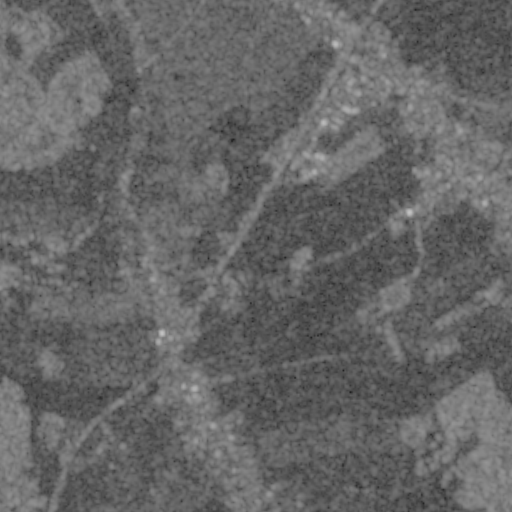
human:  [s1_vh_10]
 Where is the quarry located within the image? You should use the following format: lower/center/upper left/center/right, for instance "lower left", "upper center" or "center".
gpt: The quarry is located in the upper left of the image.
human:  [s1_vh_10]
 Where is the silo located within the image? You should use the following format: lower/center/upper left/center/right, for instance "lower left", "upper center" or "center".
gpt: The silo is located in the upper center of the image.
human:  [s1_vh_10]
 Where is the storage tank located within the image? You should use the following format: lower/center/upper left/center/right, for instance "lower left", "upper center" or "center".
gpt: The storage tank is located in the upper right of the image.
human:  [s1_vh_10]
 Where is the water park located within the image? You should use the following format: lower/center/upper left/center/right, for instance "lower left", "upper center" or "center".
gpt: The water park is located in the upper left of the image.
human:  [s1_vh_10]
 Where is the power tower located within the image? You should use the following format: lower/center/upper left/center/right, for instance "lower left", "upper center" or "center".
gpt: There is no power tower in the image.

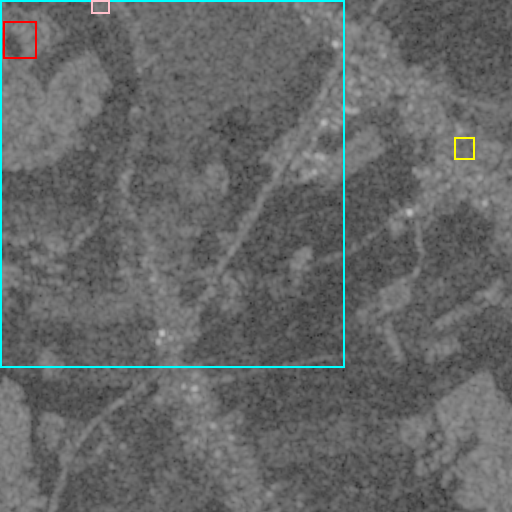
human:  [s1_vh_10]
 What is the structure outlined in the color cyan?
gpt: The structure outlined in cyan is a crop field.
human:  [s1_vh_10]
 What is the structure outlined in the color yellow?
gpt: The structure outlined in yellow is a park.
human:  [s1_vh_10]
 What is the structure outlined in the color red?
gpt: The structure outlined in red is a quarry.
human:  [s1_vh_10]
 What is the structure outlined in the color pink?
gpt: The structure outlined in pink is a water park.
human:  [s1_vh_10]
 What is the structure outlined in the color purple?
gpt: There is no purple outline.